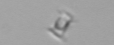
Label: Bacillariophyceae_morphotype1